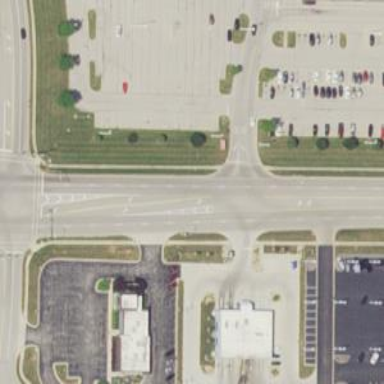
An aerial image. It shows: Solid stop line on the road.